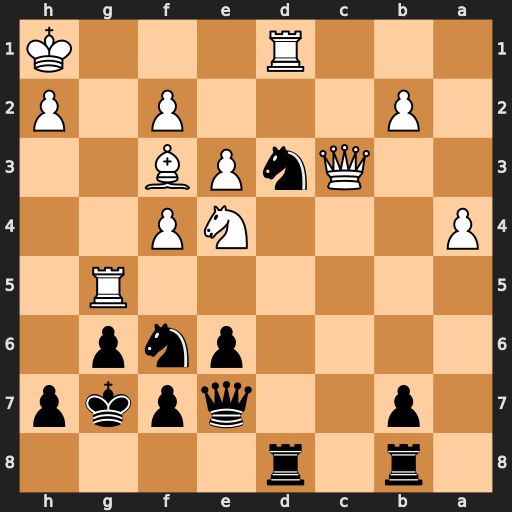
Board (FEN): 1r1r4/1p2qpkp/4pnp1/6R1/P3NP2/2QnPB2/1P3P1P/3R3K
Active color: b
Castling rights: -
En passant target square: -
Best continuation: Rbc8 Rxd3 Rxc3